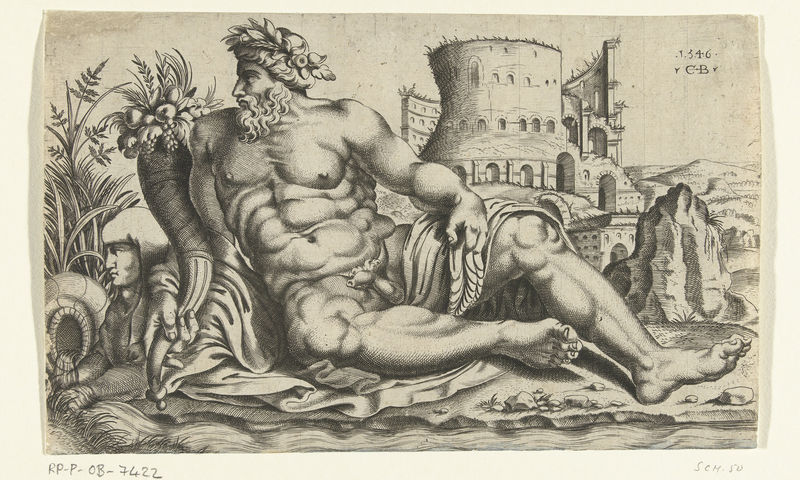
Titel: Riviergod Nijl
Künstler: Cornelis Bosch
Standort: Amsterdam
Institution: Rijksmuseum
Schlagwörter: felsen, mann, fluss, füllhorn, ruine, allegorie, gottheit, sphinx, kolosseum, flussgott